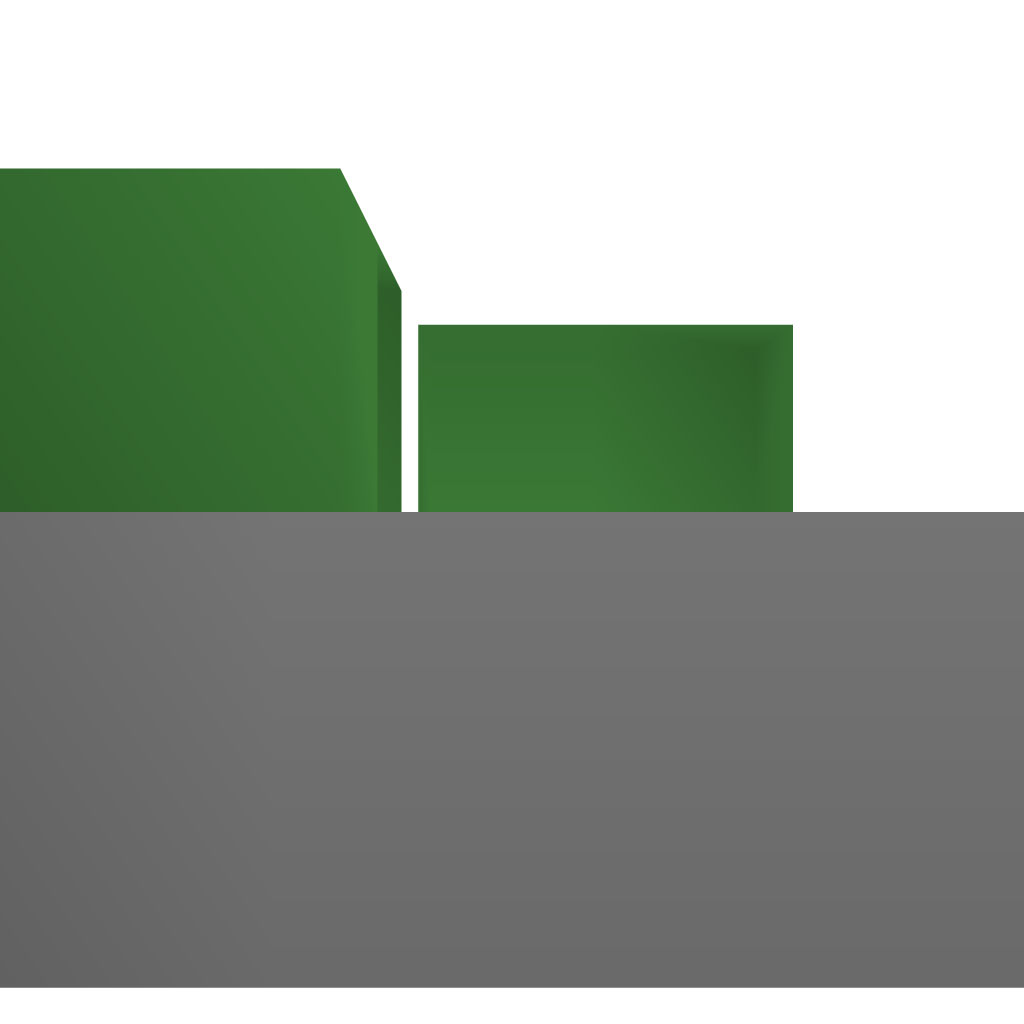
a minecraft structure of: Snow Mansion bad low quality